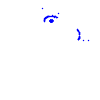
Particle: kaon